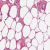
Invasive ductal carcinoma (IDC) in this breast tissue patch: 0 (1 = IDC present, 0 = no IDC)